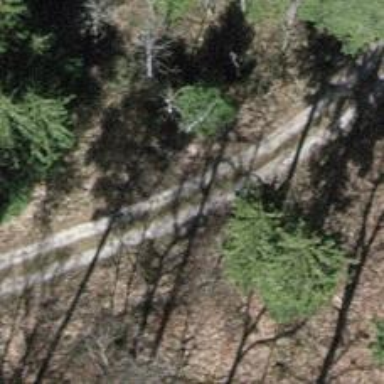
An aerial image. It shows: Track with grade 2 tracktype.